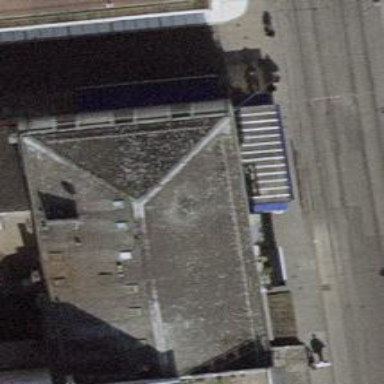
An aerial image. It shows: Restaurant.